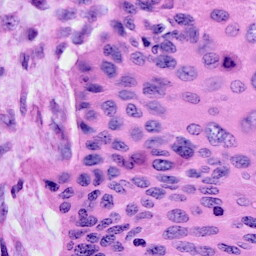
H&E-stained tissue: Cervix